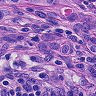
Metastatic tissue present: yes